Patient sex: F
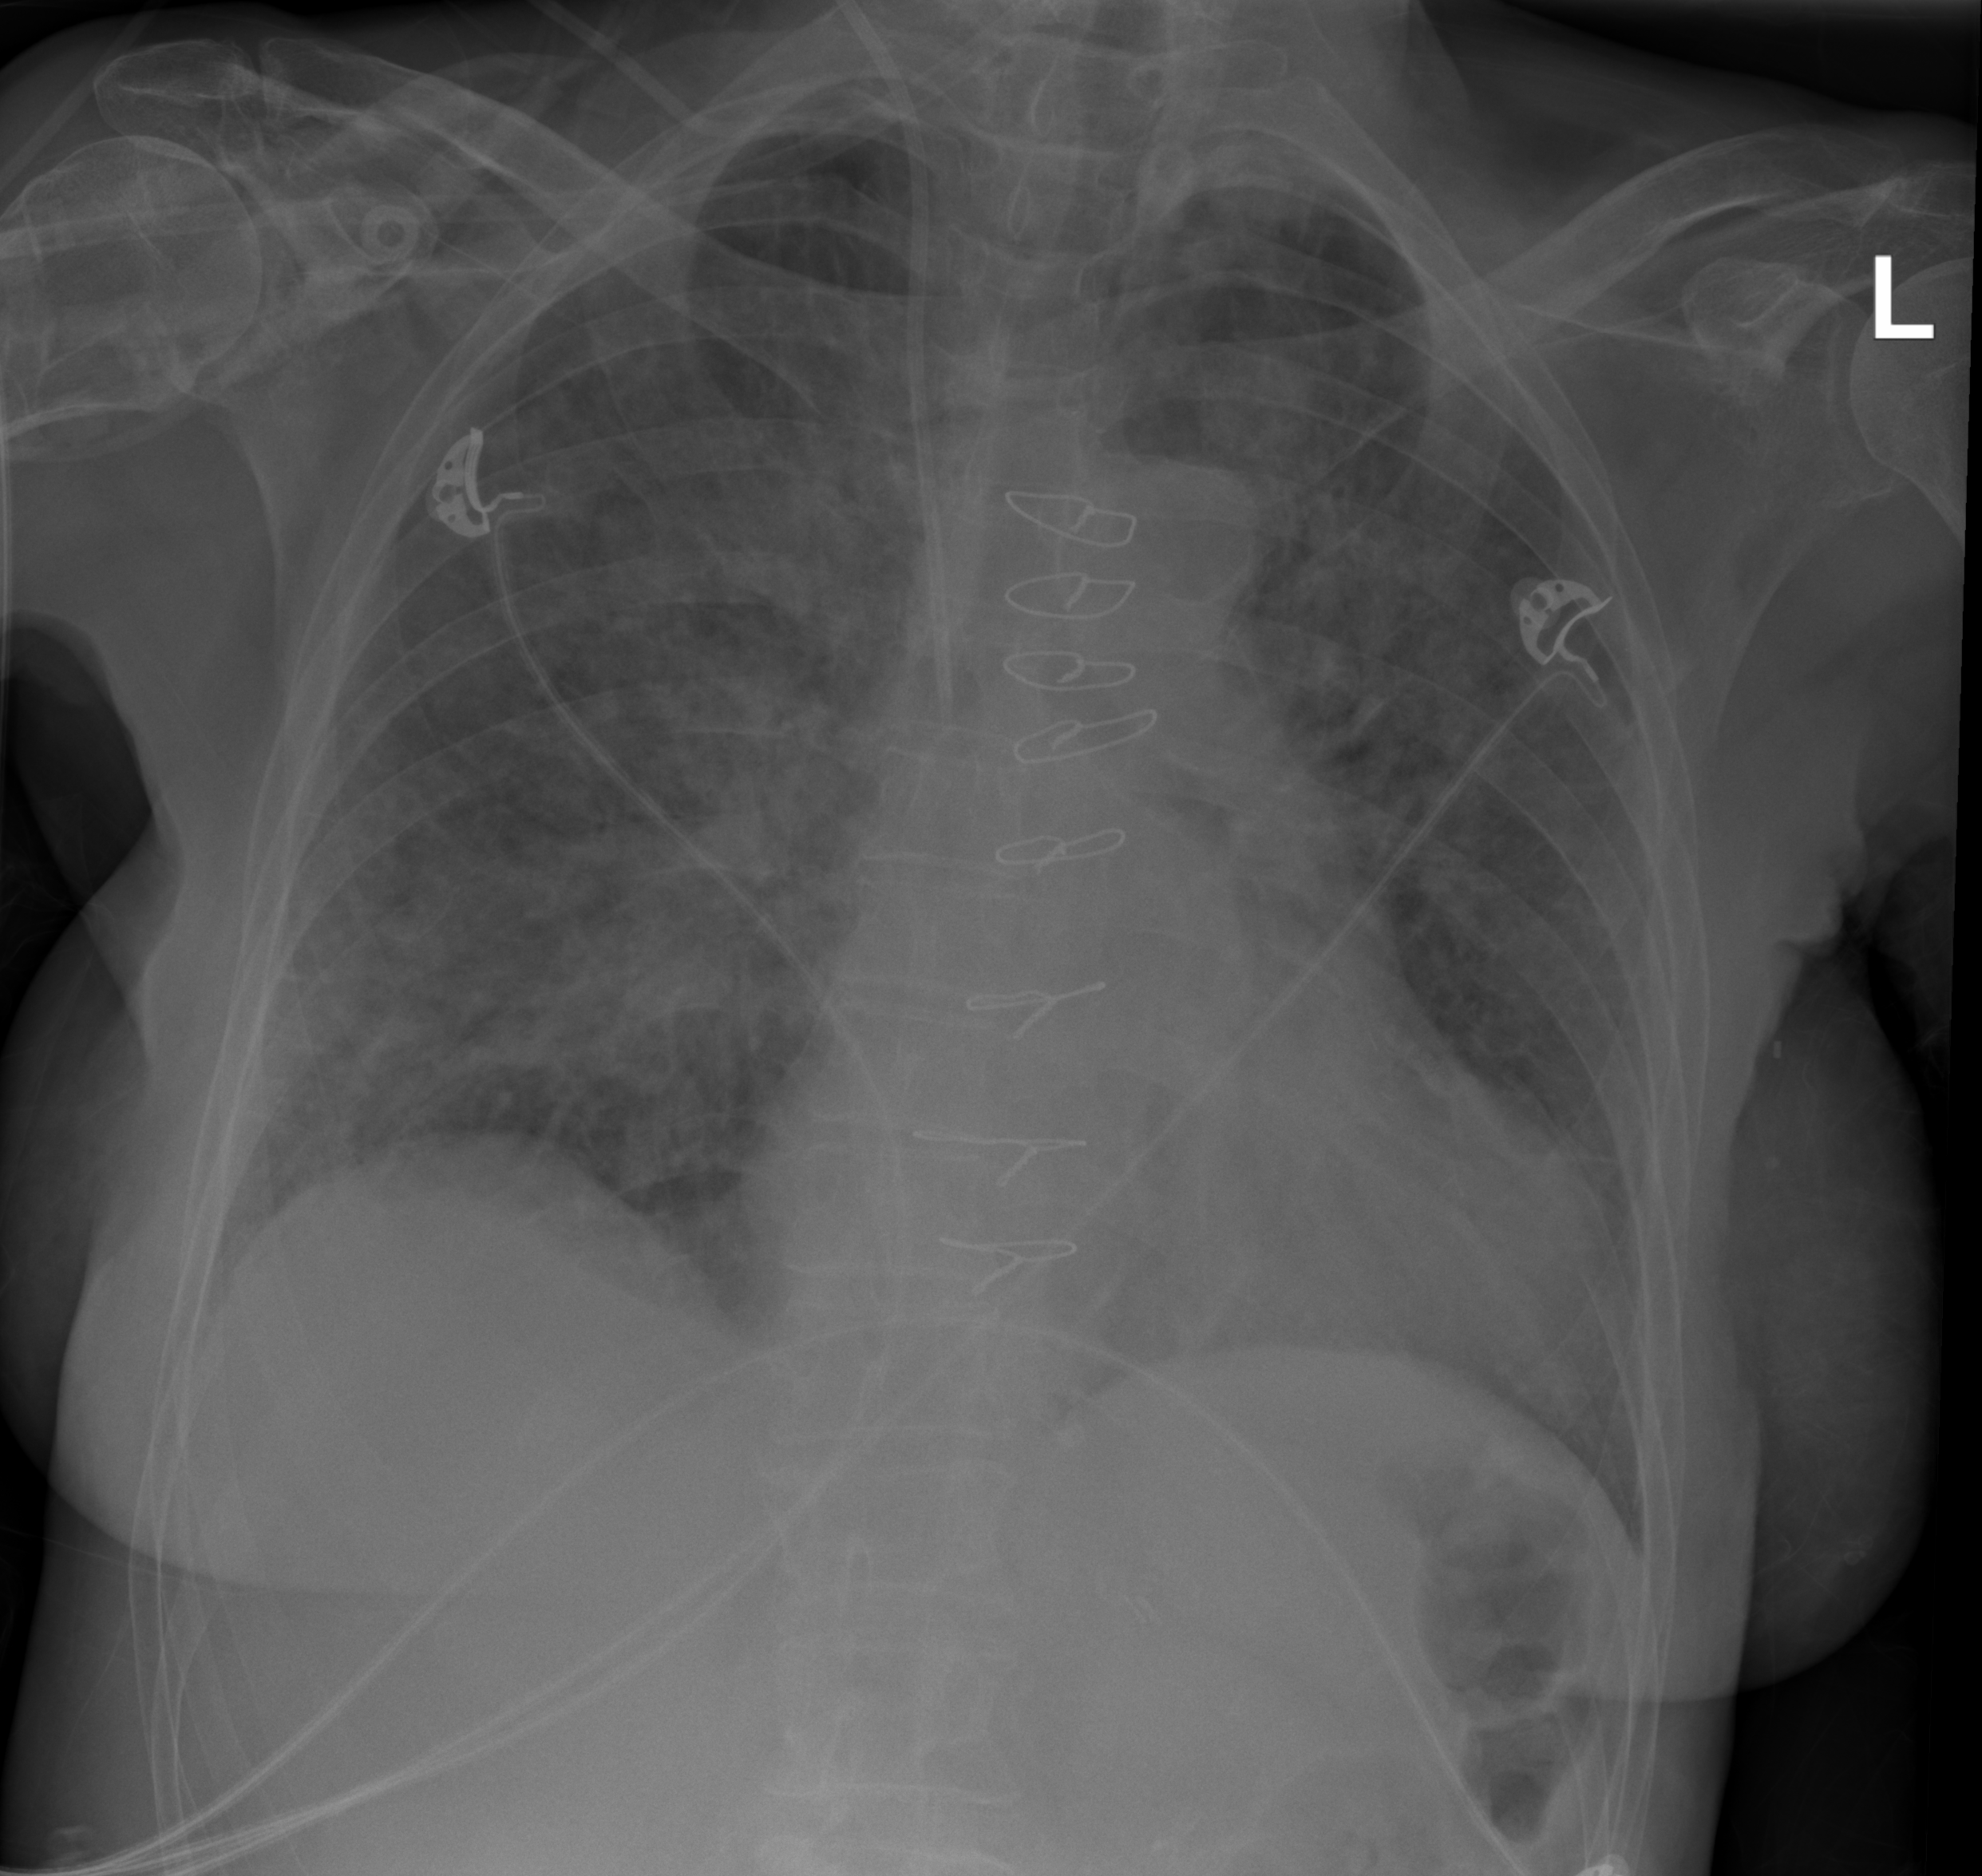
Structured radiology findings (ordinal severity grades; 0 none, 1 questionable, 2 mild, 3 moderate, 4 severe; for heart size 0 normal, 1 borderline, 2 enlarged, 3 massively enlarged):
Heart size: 0
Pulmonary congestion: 4
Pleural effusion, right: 0
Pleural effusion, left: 0
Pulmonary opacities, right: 3
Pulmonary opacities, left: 2
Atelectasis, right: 2
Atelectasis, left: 3